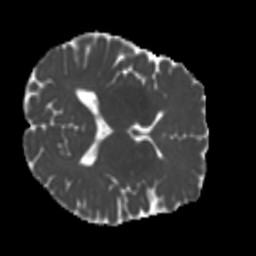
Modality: MD
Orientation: axial
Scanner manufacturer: siemens
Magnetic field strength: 3 T
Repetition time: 4 s
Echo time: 0.0594 s